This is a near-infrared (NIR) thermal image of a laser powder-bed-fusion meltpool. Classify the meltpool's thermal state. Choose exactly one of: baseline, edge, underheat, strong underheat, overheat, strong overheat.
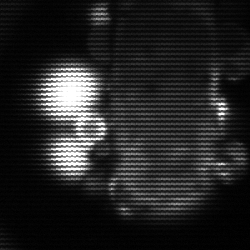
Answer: strong underheat